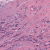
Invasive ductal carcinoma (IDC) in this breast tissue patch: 1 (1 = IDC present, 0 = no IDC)